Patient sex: F
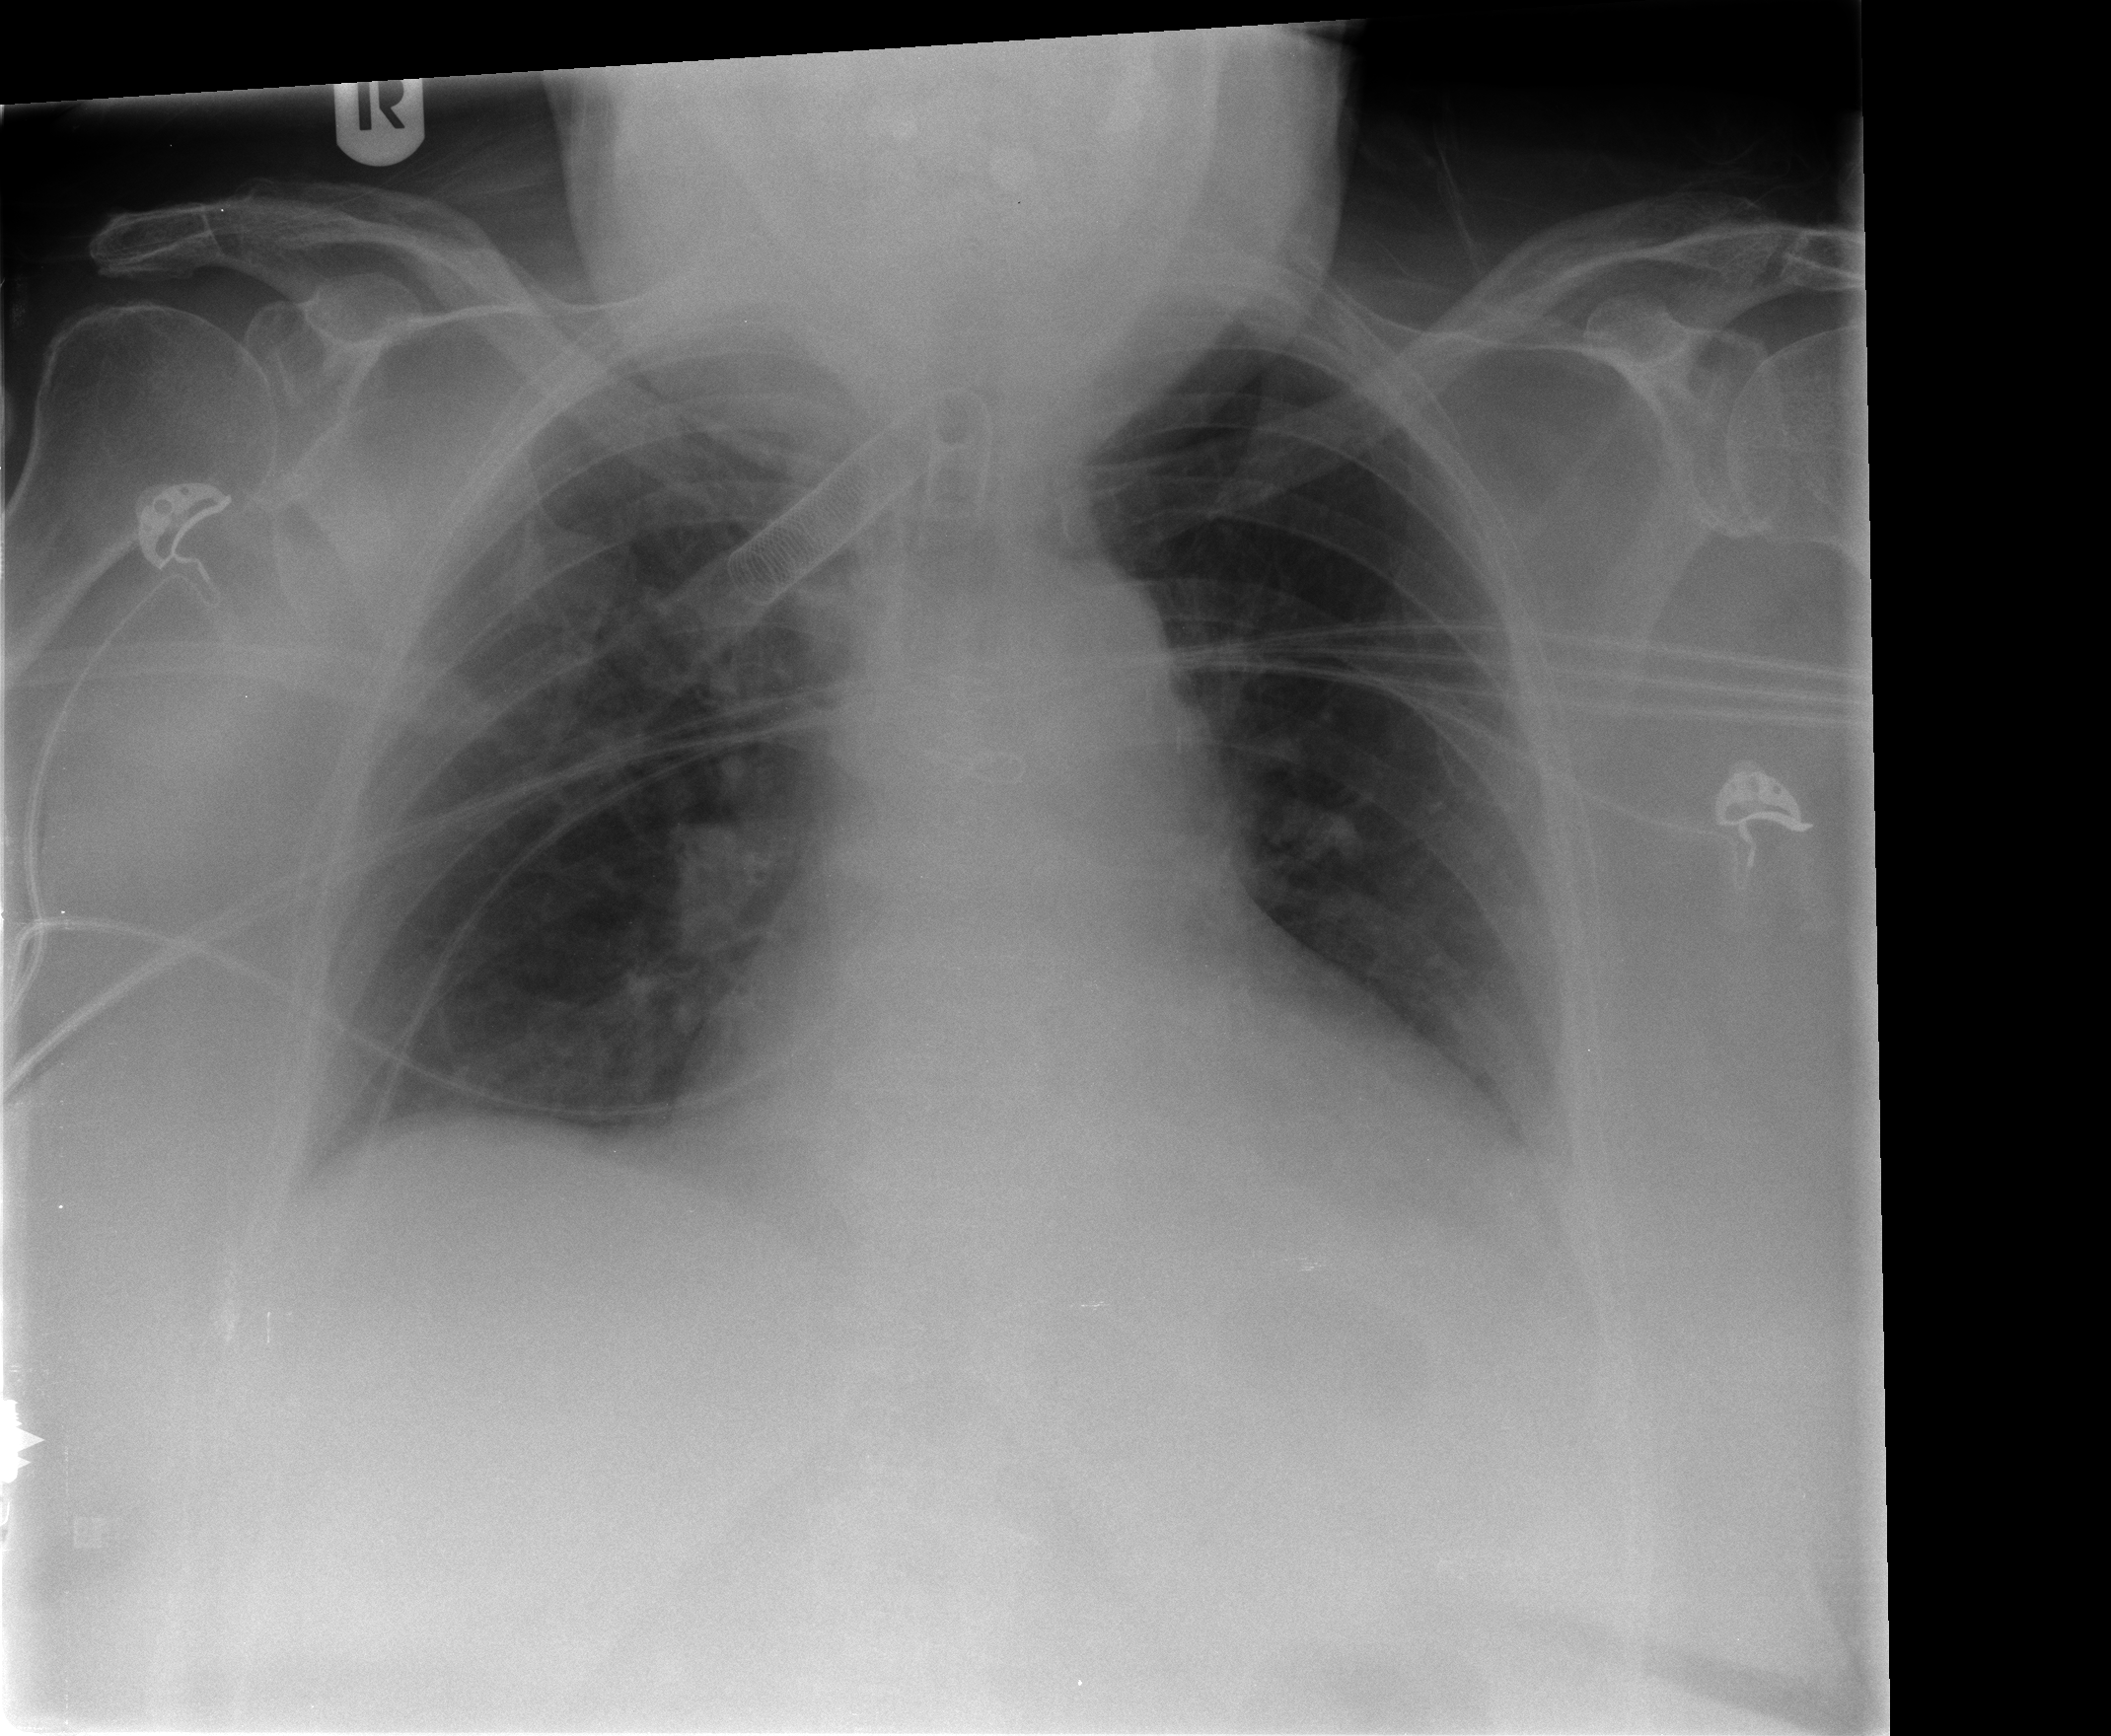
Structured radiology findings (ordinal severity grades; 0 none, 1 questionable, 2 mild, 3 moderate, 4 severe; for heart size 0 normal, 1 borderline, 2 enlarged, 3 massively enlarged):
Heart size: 2
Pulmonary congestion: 0
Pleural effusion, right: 1
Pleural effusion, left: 2
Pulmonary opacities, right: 0
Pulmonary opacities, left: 0
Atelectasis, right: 0
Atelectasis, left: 2